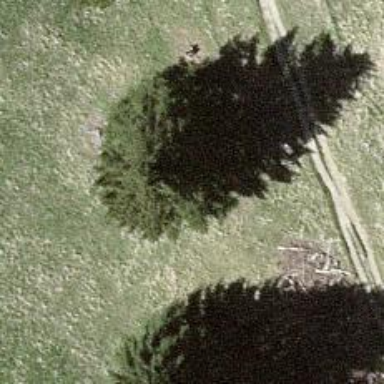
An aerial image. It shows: Beautiful tree in nature.